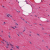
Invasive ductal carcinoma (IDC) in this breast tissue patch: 0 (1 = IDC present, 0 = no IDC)